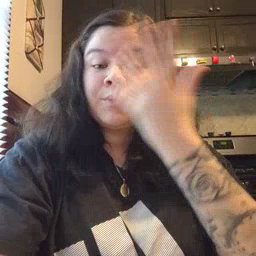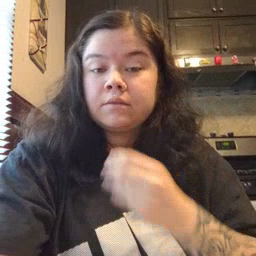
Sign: pretty